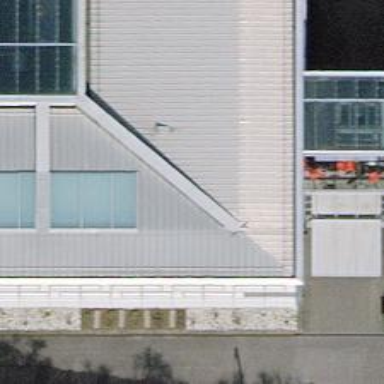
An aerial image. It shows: Cafe.